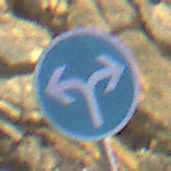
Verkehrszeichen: VorgeschriebeneFahrtrichtungRechtsOderLinks
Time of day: MorningAfternoon
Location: Outdoor (RoadRail)
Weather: PartlyCloudy
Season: NotSpecified
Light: Natural